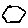
Label: hexagon